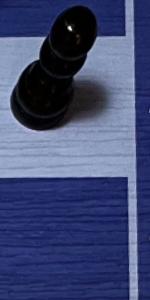
Label: Empty